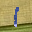
Label: 1